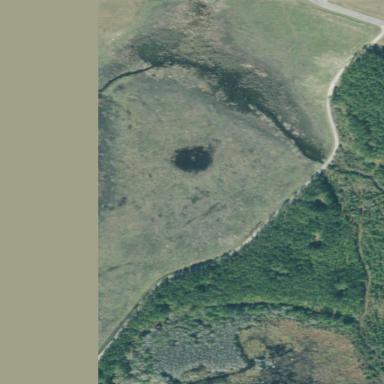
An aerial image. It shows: Swamp in wetland area.